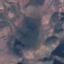
Land use / land cover class: HerbaceousVegetation